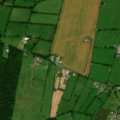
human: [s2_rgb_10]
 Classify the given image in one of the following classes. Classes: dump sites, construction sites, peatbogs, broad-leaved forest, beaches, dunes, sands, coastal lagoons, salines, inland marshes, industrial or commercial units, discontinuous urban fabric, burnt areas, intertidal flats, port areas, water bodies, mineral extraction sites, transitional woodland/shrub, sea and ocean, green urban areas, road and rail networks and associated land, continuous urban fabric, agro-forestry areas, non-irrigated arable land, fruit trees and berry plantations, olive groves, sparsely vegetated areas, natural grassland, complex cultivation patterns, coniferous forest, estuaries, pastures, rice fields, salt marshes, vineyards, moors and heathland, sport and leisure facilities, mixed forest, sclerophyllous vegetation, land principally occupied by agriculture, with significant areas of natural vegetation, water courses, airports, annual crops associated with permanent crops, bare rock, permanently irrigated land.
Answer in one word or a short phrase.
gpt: non-irrigated arable land, pastures, broad-leaved forest, mixed forest